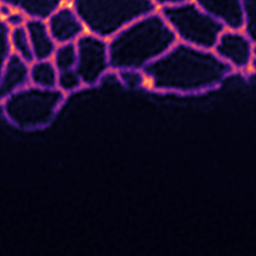
Label: Super-resolution ER image